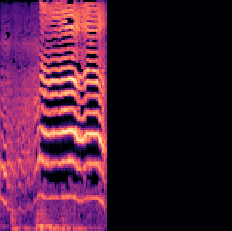
Sound class: Baby cry